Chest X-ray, AP view. Patient: 69 years old, sex M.
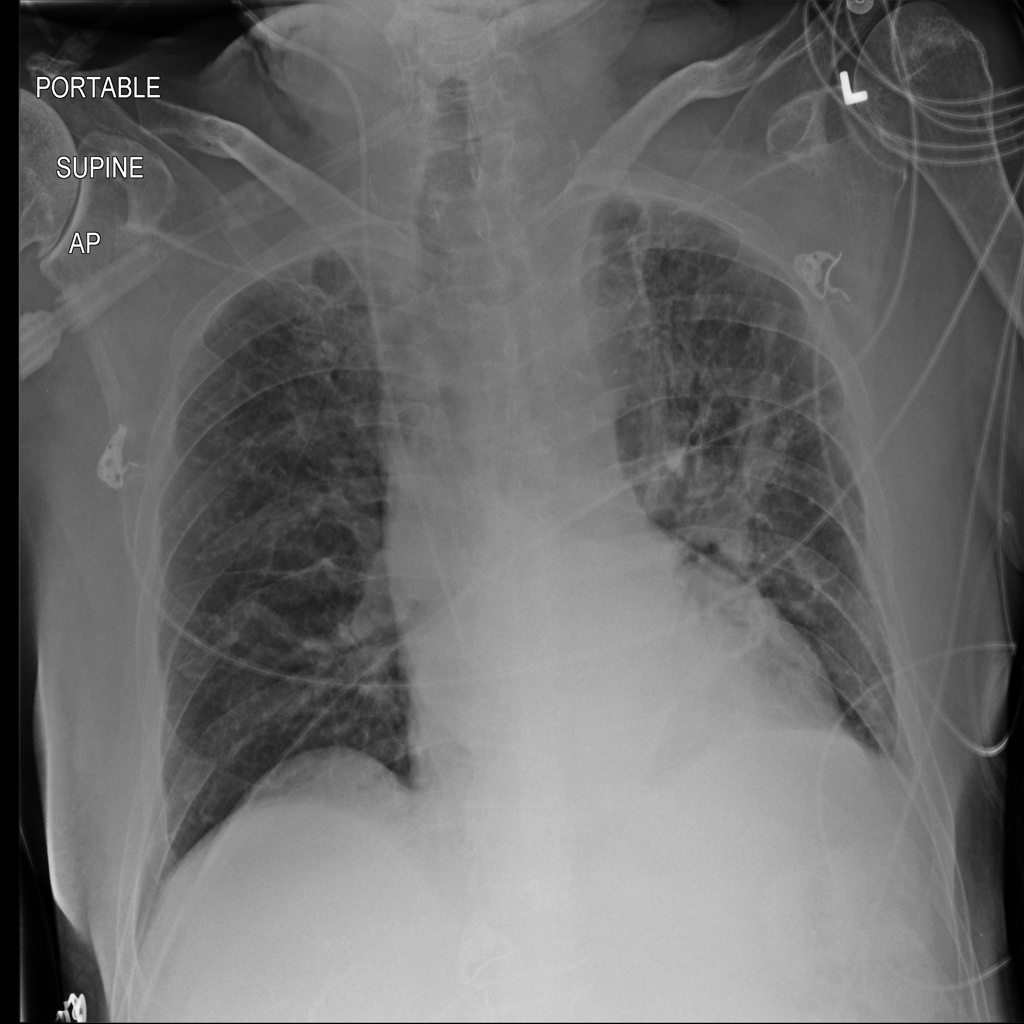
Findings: No Finding